Question: I was developing an app for windows phone OS 7. I was running my app in Emulator VGA (which has the resolution of 480*800), no problem runs perfectly. But, if i run my app in Emulator 720P or VXGA (which has the resolution of 768*1280), a dark black space automatically appeared on the top.
I dunno what it is and also i dunno how to get rid of that. Here is a Screenshot of my app in both emulators. I have done nothing in the code. Just created the new blank page. Just changed Grid Background color to differentiate. That's all. So, problem is not from my side. Anybody knows what's the problem actually ?
Screenshots in both resolution. Left: VXGA and Right: VGA

'''
<phone:PhoneApplicationPage
x:Class="AppName.Page1"
xmlns="http://schemas.microsoft.com/winfx/2006/xaml/presentation"
xmlns:x="http://schemas.microsoft.com/winfx/2006/xaml"
xmlns:phone="clr-namespace:Microsoft.Phone.Controls;assembly=Microsoft.Phone"
xmlns:shell="clr-namespace:Microsoft.Phone.Shell;assembly=Microsoft.Phone"
xmlns:d="http://schemas.microsoft.com/expression/blend/2008"
xmlns:mc="http://schemas.openxmlformats.org/markup-compatibility/2006"
FontFamily="{StaticResource PhoneFontFamilyNormal}"
FontSize="{StaticResource PhoneFontSizeNormal}"
Foreground="{StaticResource PhoneForegroundBrush}"
SupportedOrientations="Portrait" Orientation="Portrait"
mc:Ignorable="d"
shell:SystemTray.IsVisible="True">
<!--LayoutRoot is the root grid where all page content is placed-->
<Grid x:Name="LayoutRoot">
<Grid.Background>
<SolidColorBrush Color="Orange"></SolidColorBrush>
</Grid.Background>
<Grid.RowDefinitions>
<RowDefinition Height="Auto"/>
<RowDefinition Height="*"/>
</Grid.RowDefinitions>
<!--TitlePanel contains the name of the application and page title-->
<StackPanel Grid.Row="0" Margin="12,17,0,28">
<TextBlock Text="MY APPLICATION" Style="{StaticResource PhoneTextNormalStyle}"/>
<TextBlock Text="page name" Margin="9,-7,0,0" Style="{StaticResource PhoneTextTitle1Style}"/>
</StackPanel>
<!--ContentPanel - place additional content here-->
<Grid x:Name="ContentPanel" Grid.Row="1" Margin="12,0,12,0">
</Grid>
</Grid>
'''
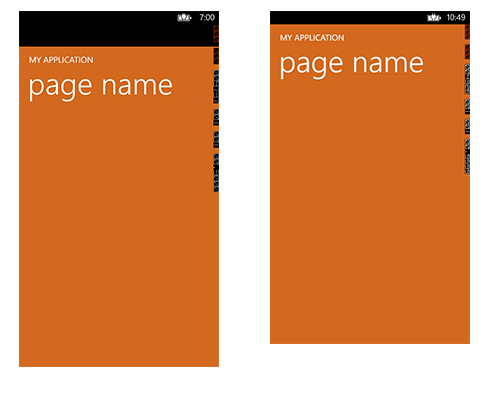
Answer: That's by design. When executing a WP7 app on a WP8 device with a different resolution, your app is automatically scaled, which results in the dark space you're seeing. If you want to get rid of this space, you need to compile your application specifically for WP8.